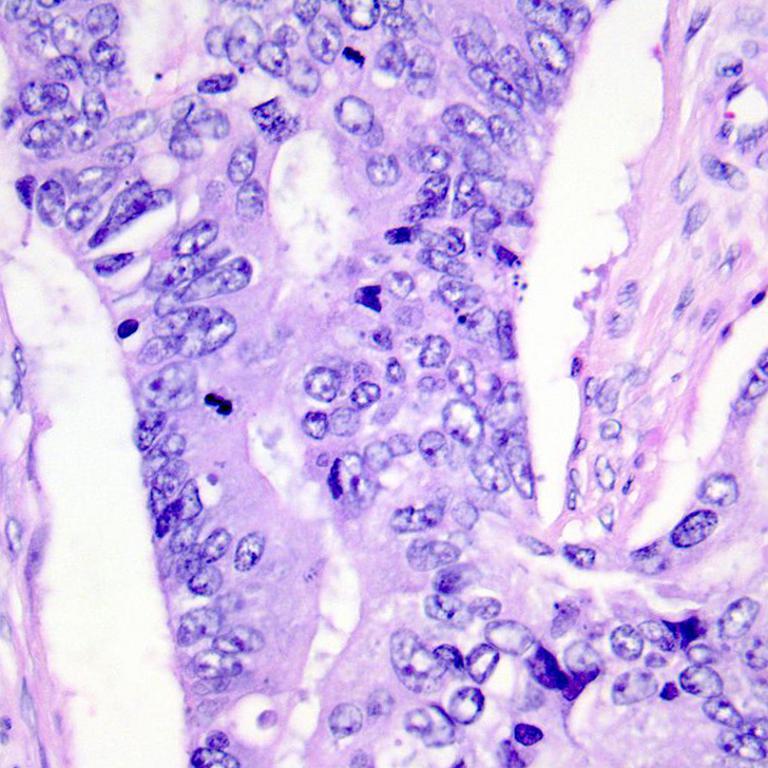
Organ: colon
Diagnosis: adenocarcinomas